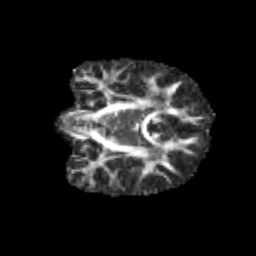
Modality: FA
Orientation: coronal
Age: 8
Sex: male
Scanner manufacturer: siemens
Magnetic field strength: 3 T
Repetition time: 3.8 s
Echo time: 0.07 s